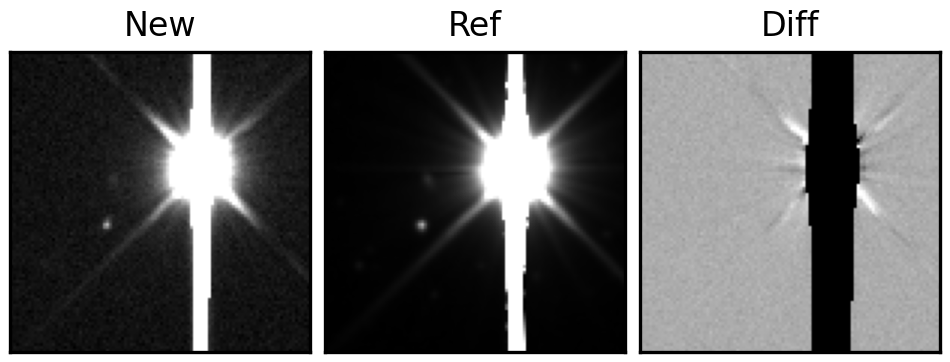
Label: bogus